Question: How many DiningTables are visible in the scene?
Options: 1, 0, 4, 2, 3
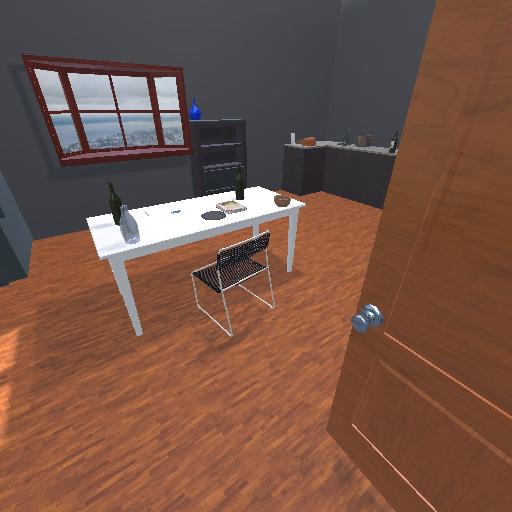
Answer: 1